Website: home-depot
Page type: billing-address
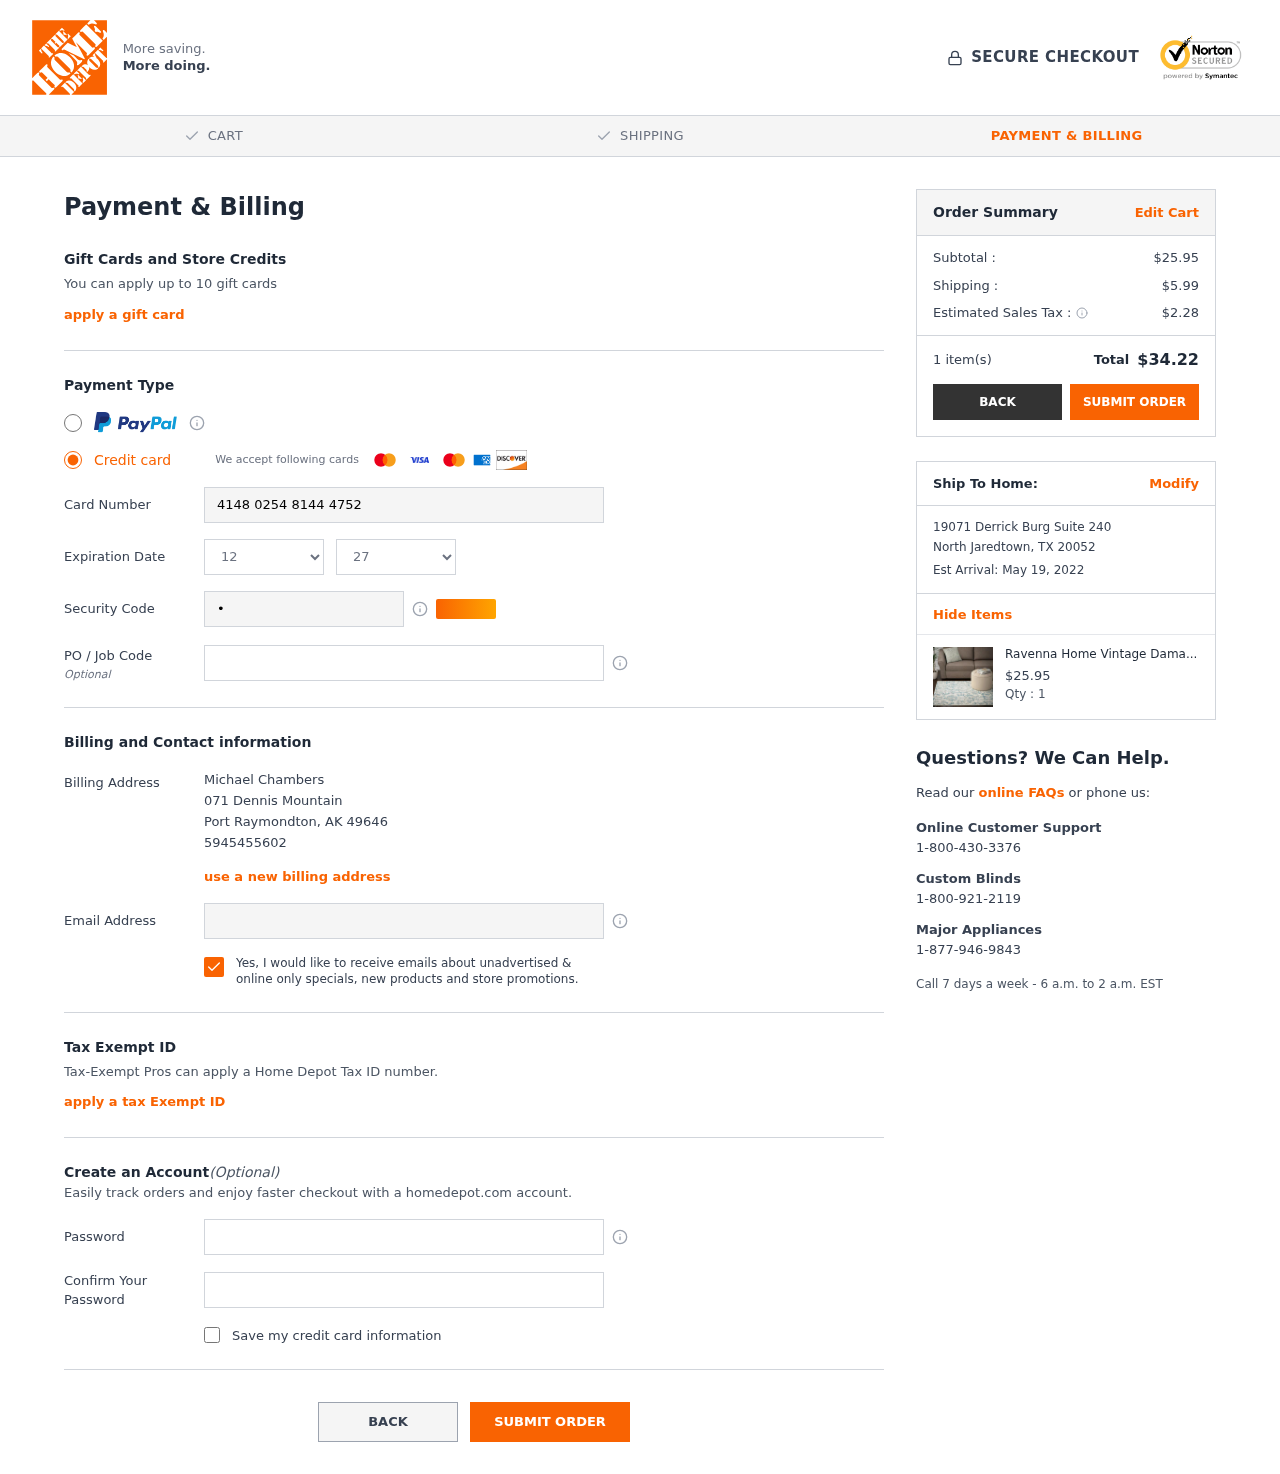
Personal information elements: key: PII_CARD_CVV
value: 560
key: PII_CARD_EXPIRY_MONTH
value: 12
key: PII_CARD_EXPIRY_YEAR
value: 27
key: PII_CARD_NUMBER
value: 4148 0254 8144 4752
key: PII_CITY
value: Port Raymondton
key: PII_CITY2
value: North Jaredtown
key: PII_EMAIL
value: mchambers@yahoo.com
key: PII_FULLNAME
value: Michael Chambers
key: PII_PHONE
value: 5945455602
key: PII_POSTCODE
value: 49646
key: PII_POSTCODE2
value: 20052
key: PII_STATE_ABBR
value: AK
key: PII_STATE_ABBR2
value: TX
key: PII_STREET
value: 071 Dennis Mountain
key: PII_STREET2
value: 19071 Derrick Burg Suite 240
Product elements: key: PRODUCT1_NAME
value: Ravenna Home Vintage Damask Patterned Rug, 5'3" x 7'3", Blue on Ivory
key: PRODUCT1_PRICE
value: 25.95
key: PRODUCT1_QUANTITY
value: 1
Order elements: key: ORDER_SUBTOTAL
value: $25.95
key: ORDER_SHIPPING_COST
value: $5.99
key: ORDER_TAX
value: $2.28
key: ORDER_NUM_ITEMS
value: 1 item(s)
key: ORDER_TOTAL
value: $34.22
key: ORDER_DELIVERY_DATE
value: Est Arrival: May 19, 2022